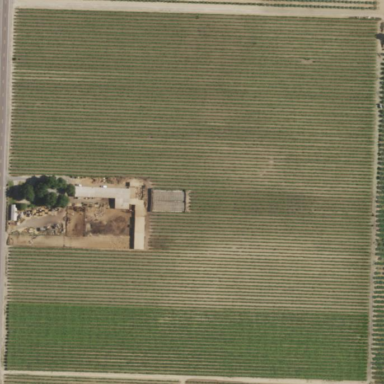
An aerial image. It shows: Vineyard.